Field crop: maize
Growth stage: 2
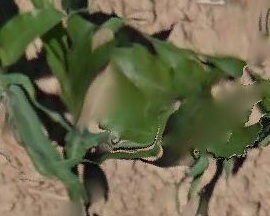
Species: maize